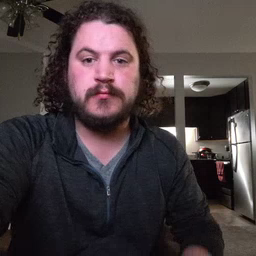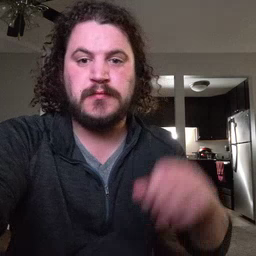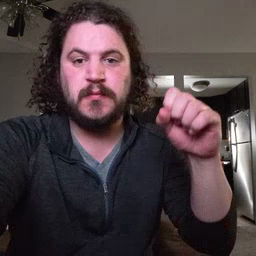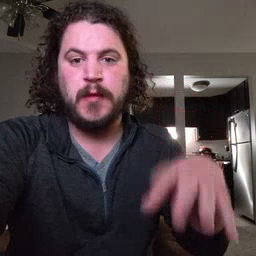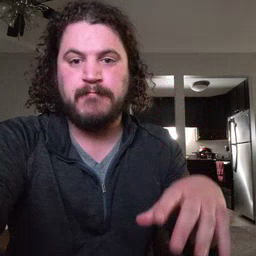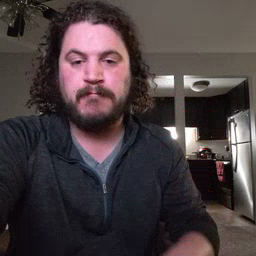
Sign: drop